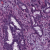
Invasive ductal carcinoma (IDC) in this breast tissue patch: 1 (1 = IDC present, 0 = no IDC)